Field crop: maize
Growth stage: 2
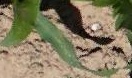
Species: maize